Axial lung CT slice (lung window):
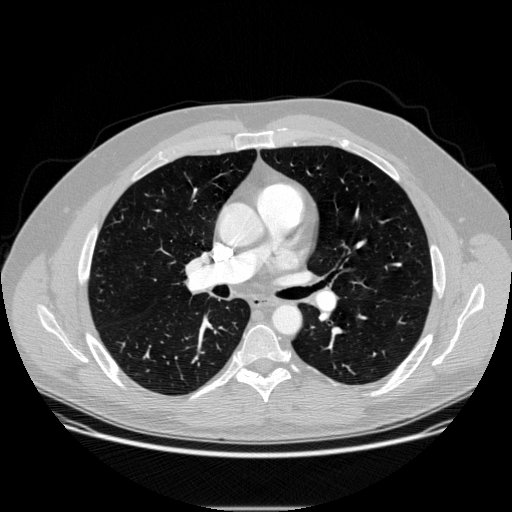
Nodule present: no